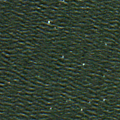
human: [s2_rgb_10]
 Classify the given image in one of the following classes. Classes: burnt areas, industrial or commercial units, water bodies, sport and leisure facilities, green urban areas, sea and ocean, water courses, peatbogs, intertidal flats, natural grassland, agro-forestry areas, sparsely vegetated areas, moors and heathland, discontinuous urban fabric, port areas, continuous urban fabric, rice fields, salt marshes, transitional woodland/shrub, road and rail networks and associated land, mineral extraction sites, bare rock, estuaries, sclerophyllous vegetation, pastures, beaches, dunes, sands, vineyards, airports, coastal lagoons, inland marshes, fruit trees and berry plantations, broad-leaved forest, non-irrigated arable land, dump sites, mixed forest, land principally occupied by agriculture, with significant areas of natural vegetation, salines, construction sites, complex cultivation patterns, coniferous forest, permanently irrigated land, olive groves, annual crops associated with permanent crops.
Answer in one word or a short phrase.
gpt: sea and ocean